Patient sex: M
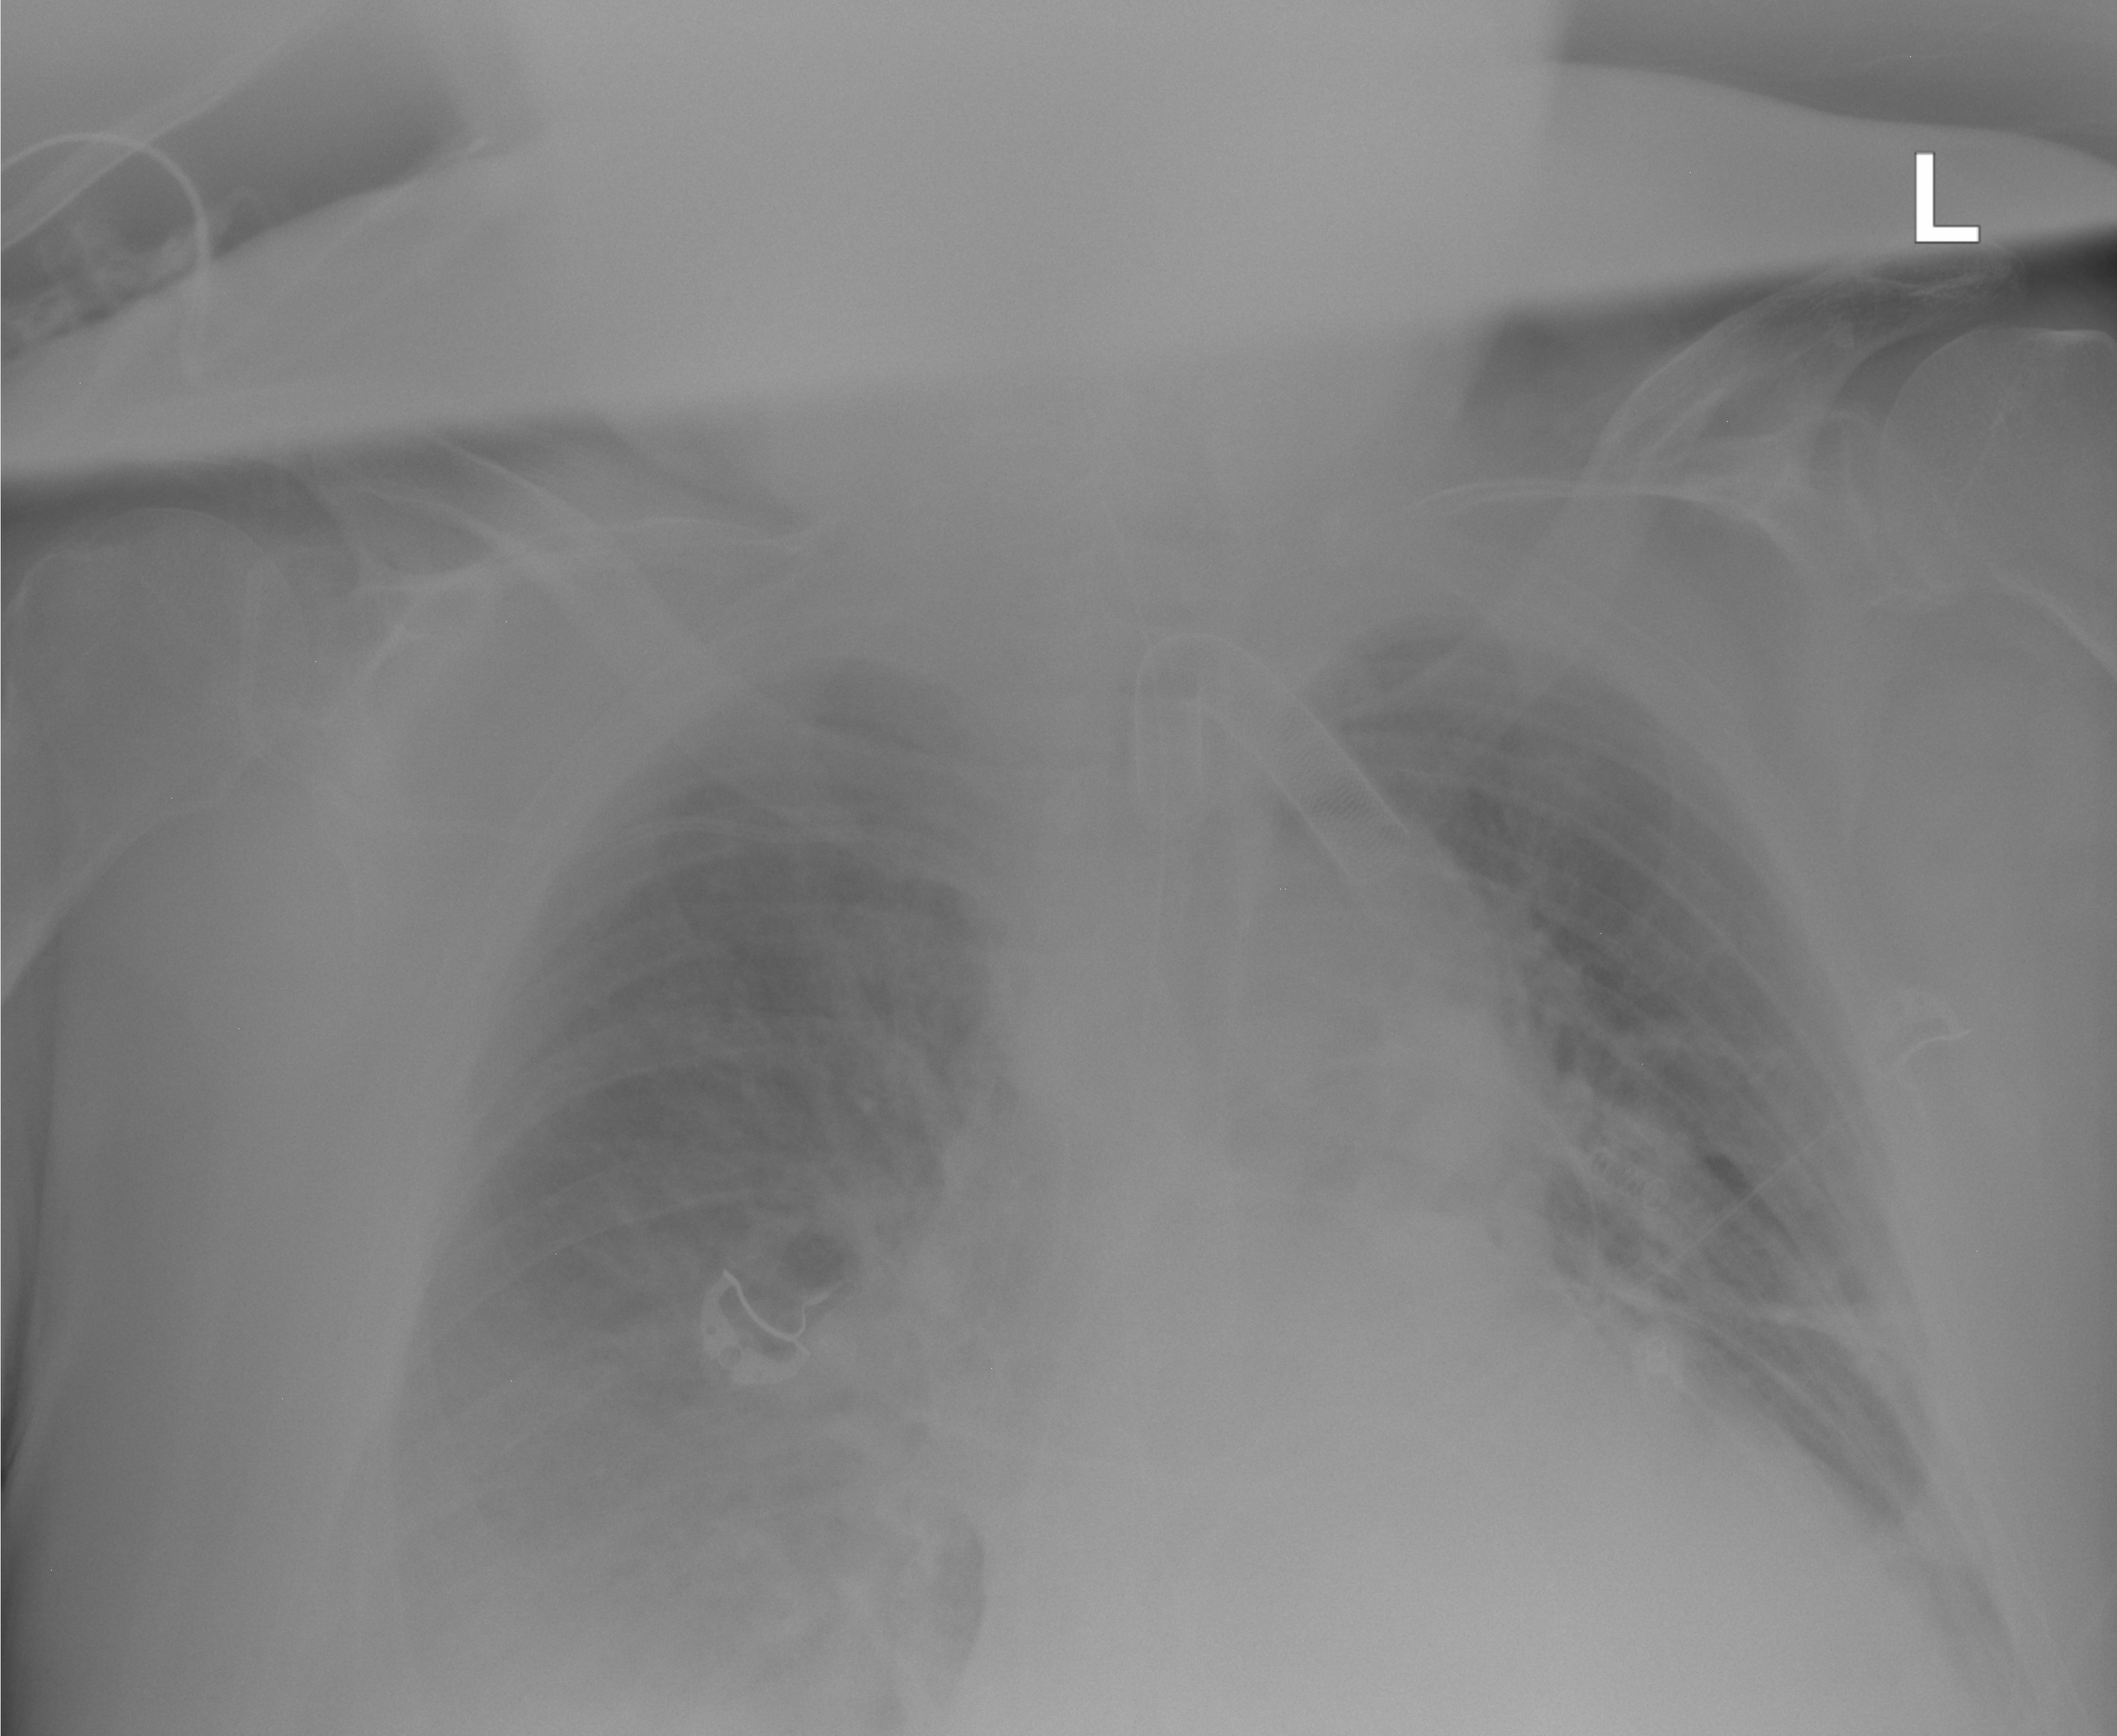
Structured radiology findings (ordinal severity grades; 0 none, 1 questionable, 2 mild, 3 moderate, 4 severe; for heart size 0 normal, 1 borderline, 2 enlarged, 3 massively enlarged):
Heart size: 2
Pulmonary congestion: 0
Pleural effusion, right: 2
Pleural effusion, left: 2
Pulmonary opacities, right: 2
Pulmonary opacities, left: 2
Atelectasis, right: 2
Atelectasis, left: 2